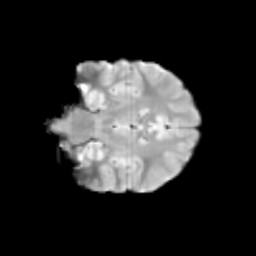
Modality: T2w
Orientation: coronal
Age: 9
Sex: male
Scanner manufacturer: siemens
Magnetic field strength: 3 T
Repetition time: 3.8 s
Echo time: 0.07 s